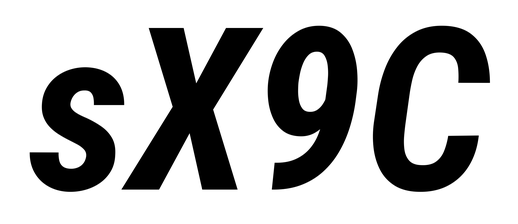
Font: Roboto-Italic_Condensed_Bold_Italic